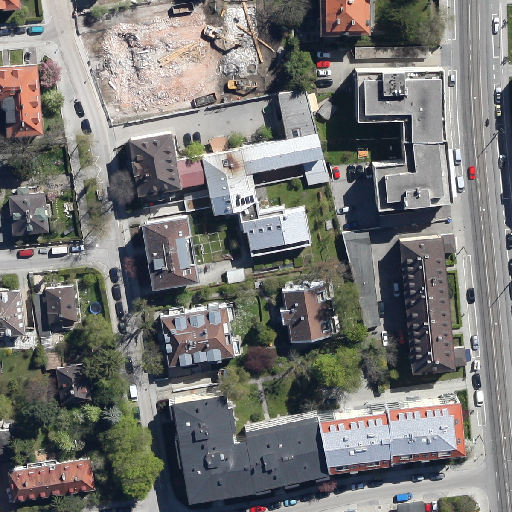
Referring expression: vehicle